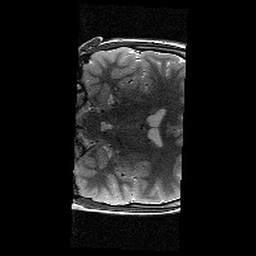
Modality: T2w
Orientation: coronal
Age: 12
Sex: female
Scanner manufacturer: siemens
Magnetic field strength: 3 T
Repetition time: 7.7 s
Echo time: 0.067 s